Aerial crown-view tile of a tropical tree (Barro Colorado Island, Panama), acquired 20240611:
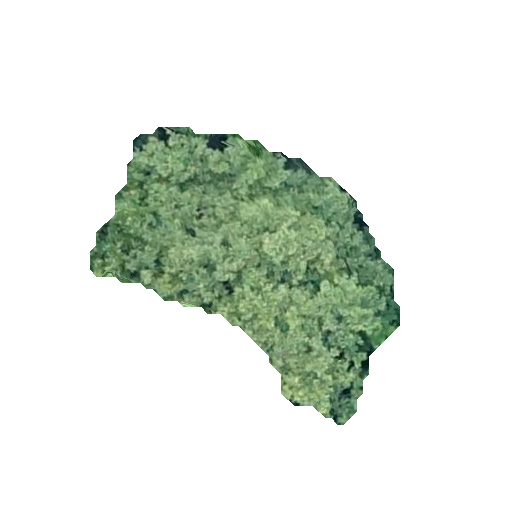
Species: Apeiba tibourbou
GBIF accepted scientific name: Apeiba tibourbou
Crown area: 80.45 m²